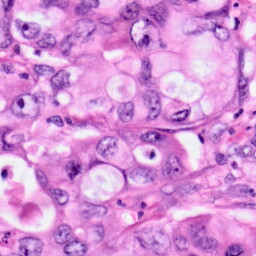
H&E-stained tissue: Pancreatic